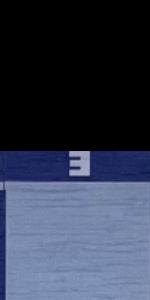
Label: Empty